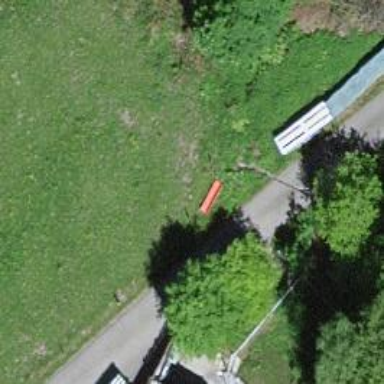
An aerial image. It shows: Bench for seating.